Group 1:
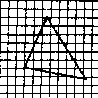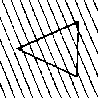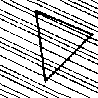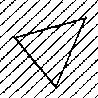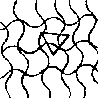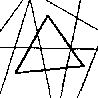
Group 2:
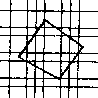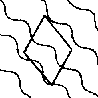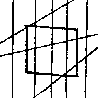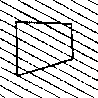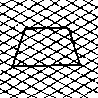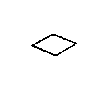
Rule separating the two groups: Triangles vs. quadrangles.
Concepts: number
Author: Mikhail M. Bongard
Reference: M. M. Bongard, Pattern Recognition, Spartan Books, 1970, p. 246.